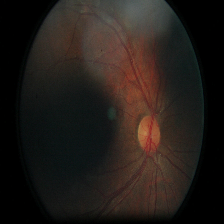
Diabetic retinopathy grade: Moderate